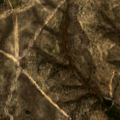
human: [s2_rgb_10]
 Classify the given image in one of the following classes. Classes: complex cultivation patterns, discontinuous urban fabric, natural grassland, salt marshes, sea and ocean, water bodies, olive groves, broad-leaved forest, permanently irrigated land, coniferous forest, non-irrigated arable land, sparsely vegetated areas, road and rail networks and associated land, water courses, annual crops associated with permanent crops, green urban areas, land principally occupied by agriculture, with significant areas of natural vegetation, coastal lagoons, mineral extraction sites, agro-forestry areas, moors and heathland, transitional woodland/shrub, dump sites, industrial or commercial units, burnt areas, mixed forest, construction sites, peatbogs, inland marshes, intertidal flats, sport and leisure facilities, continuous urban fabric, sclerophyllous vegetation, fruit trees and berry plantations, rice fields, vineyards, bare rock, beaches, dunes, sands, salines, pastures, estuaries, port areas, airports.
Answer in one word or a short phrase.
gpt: olive groves, mixed forest, transitional woodland/shrub